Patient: sex F, age 22
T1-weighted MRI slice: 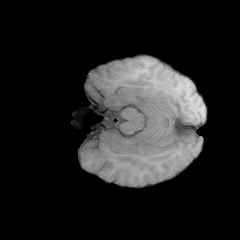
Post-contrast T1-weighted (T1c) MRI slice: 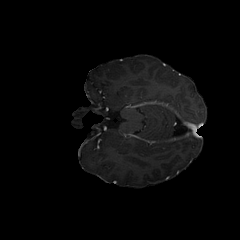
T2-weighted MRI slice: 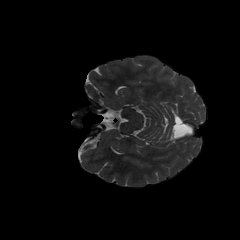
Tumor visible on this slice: no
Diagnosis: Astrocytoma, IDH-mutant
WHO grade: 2